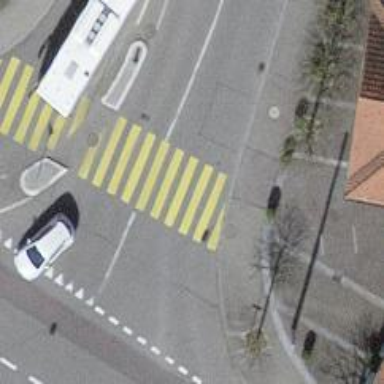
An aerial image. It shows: Kerb barrier.